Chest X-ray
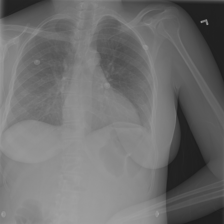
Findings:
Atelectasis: negative
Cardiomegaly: positive
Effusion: positive
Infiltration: positive
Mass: negative
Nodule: negative
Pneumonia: negative
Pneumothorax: negative
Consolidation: negative
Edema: negative
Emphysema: negative
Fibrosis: negative
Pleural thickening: negative
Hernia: negative